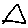
Label: triangle